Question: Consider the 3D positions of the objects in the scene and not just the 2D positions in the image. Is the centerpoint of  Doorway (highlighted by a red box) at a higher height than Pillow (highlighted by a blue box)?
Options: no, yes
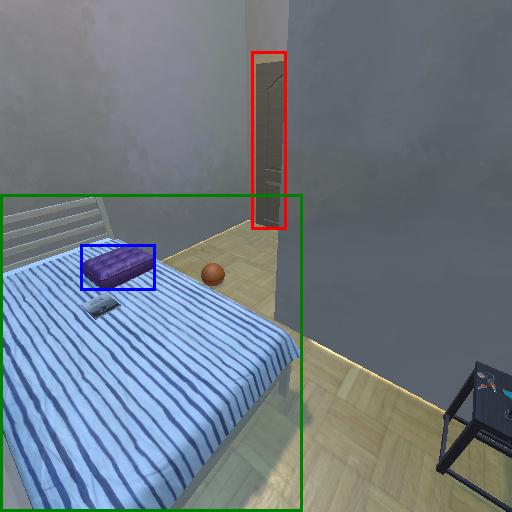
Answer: no